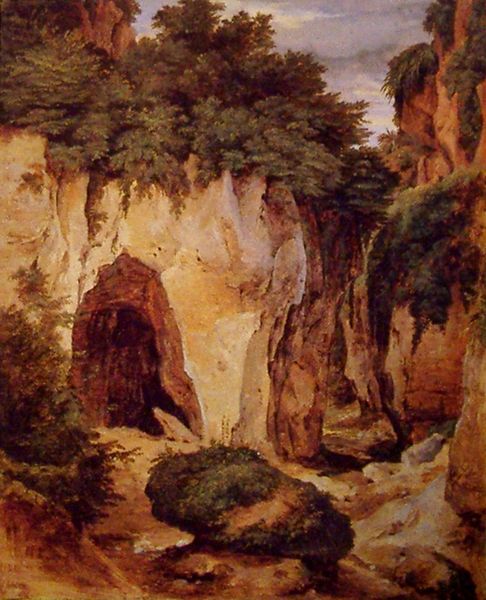
Titel: Schlucht bei Sorrent
Künstler: Heinrich Reinhold
Standort: Hamburg
Institution: Hamburger Kunsthalle
Schlagwörter: baum, berg, blau, felsen, gemälde, gestein, himmel, laub, schatten, wasser, weiß, wolken, aquarell, bäume, fluss, gelb, grün, landschaft, ocker, sand, braun, frankreich, grau, licht, orange, schwarz, ölbild, gras, rot, tier, weg, wiese, beige, malerei, stein, steine, bach, erde, natur, busch, büsche, einsam, gebüsch, sonne, sträucher, gold, realismus, pflanzen, höhle, höle, rosa, tal, wald, sommer, italien, süden, abhang, trocken, warm, berge, dürre, fels, gebirge, hang, hitze, steilhang, verlassen, wüste, lila, geröll, schlucht, herbst, rast, pierre, friedrich, romantik, tannen, vorsprung, wild, bett, durchgang, menschenleer, tor, klippe, eingang, ruine, dürr, höhe, provence, flussbett, wasserlauf, moos, abgrund, loch, sandfarben, wurzeln, bewachsen, sandstein, rotbraun, grotte, griechenland, nadelholz, versteck, september, brocken, felsvorsprung, hohlweg, sträcuher, bär, rinsal, koch, wanderung, thal, findling, bergbach, klamm, zerklüftet, corot, wildbach, montagne, duchgang, wassser, geün, bruch, steinbruch, gebirgsformation, wildwasser, spalt, bachbett, stollen, felsformation, ausgetrocknet, olken, karst, ciel, felsspalt, trockenheit, fad, bäöume, wasen, cave, mos, hähle, kalksandstein, nuages, marron, felseingang, karsthöhle, sommerlicht, animaux, s, lb, arbres, alpes, solitaire, sapin, ours, loup, désert, pyrenees, landscvhaft, verstseck